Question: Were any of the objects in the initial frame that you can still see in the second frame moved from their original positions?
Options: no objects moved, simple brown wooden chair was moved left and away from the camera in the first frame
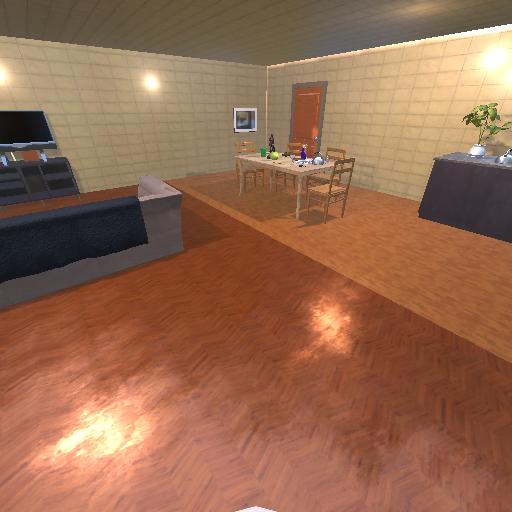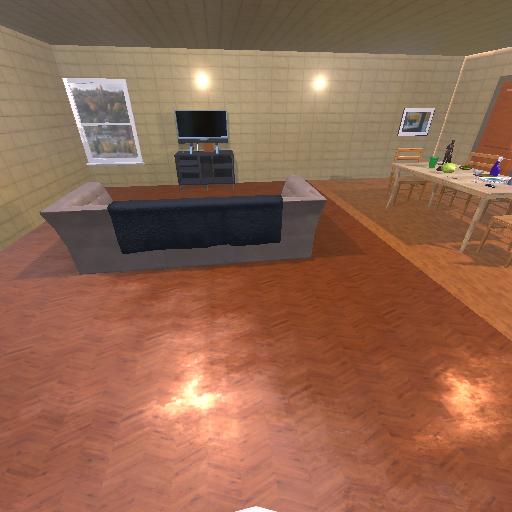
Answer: no objects moved